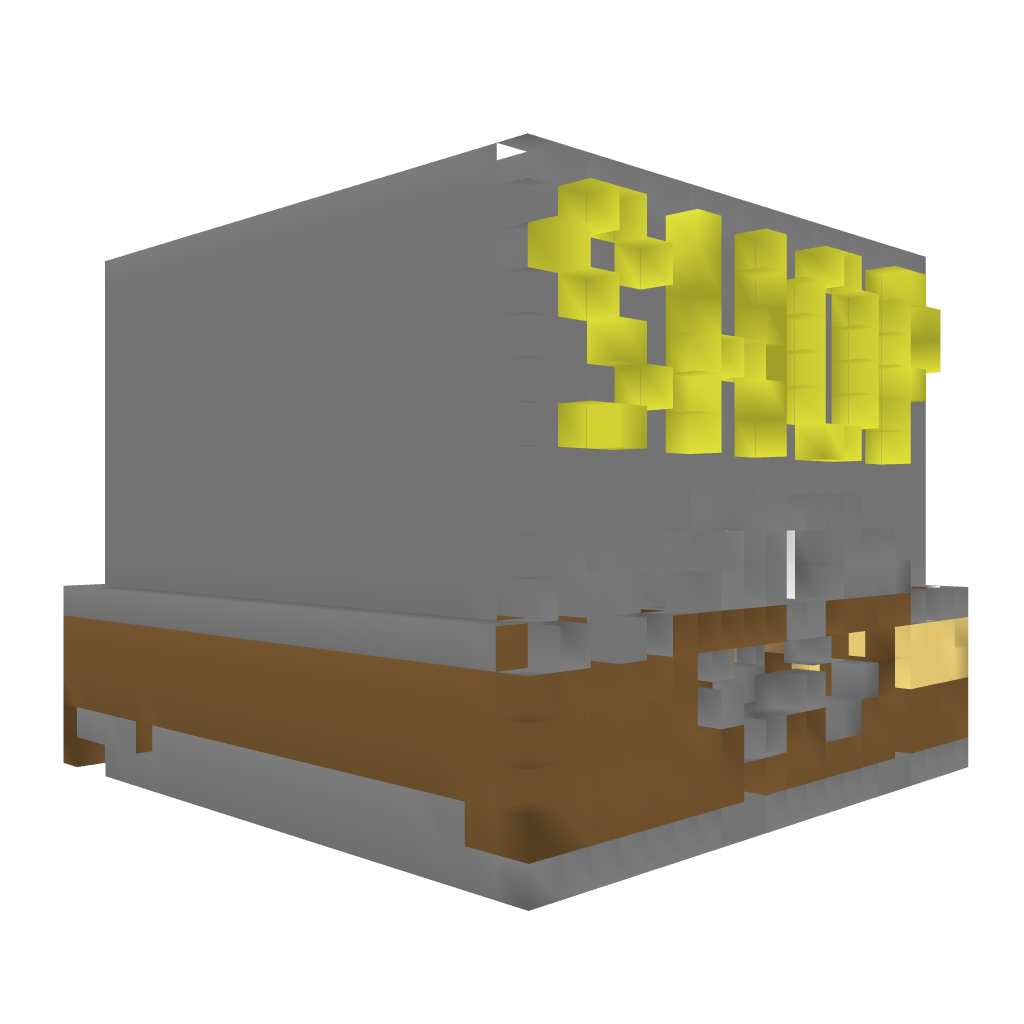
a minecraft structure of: Redstone Powered Shop. good quality a lot of earth